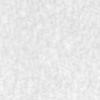
Label: no_change